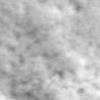
Label: no_change